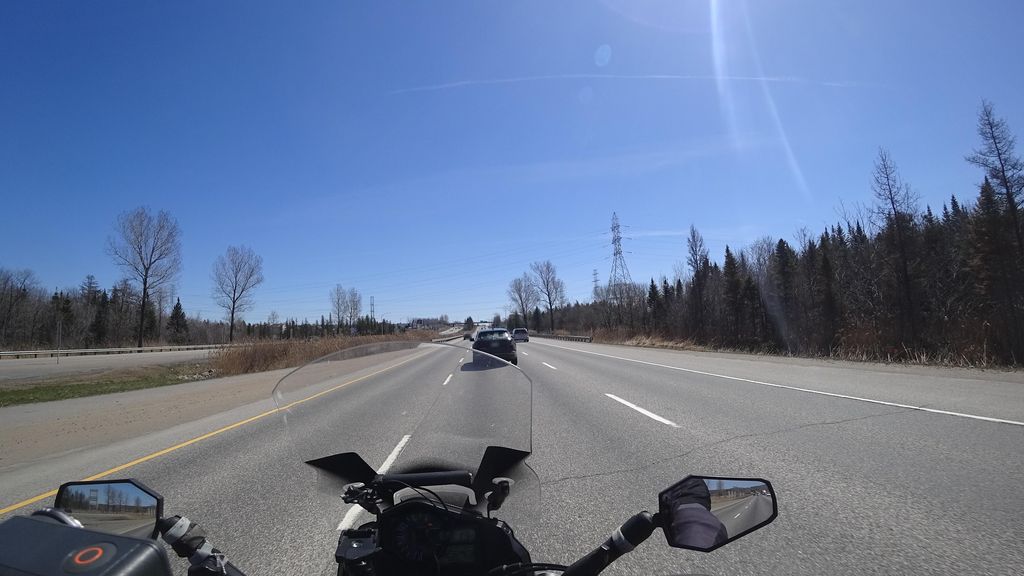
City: quebec_city